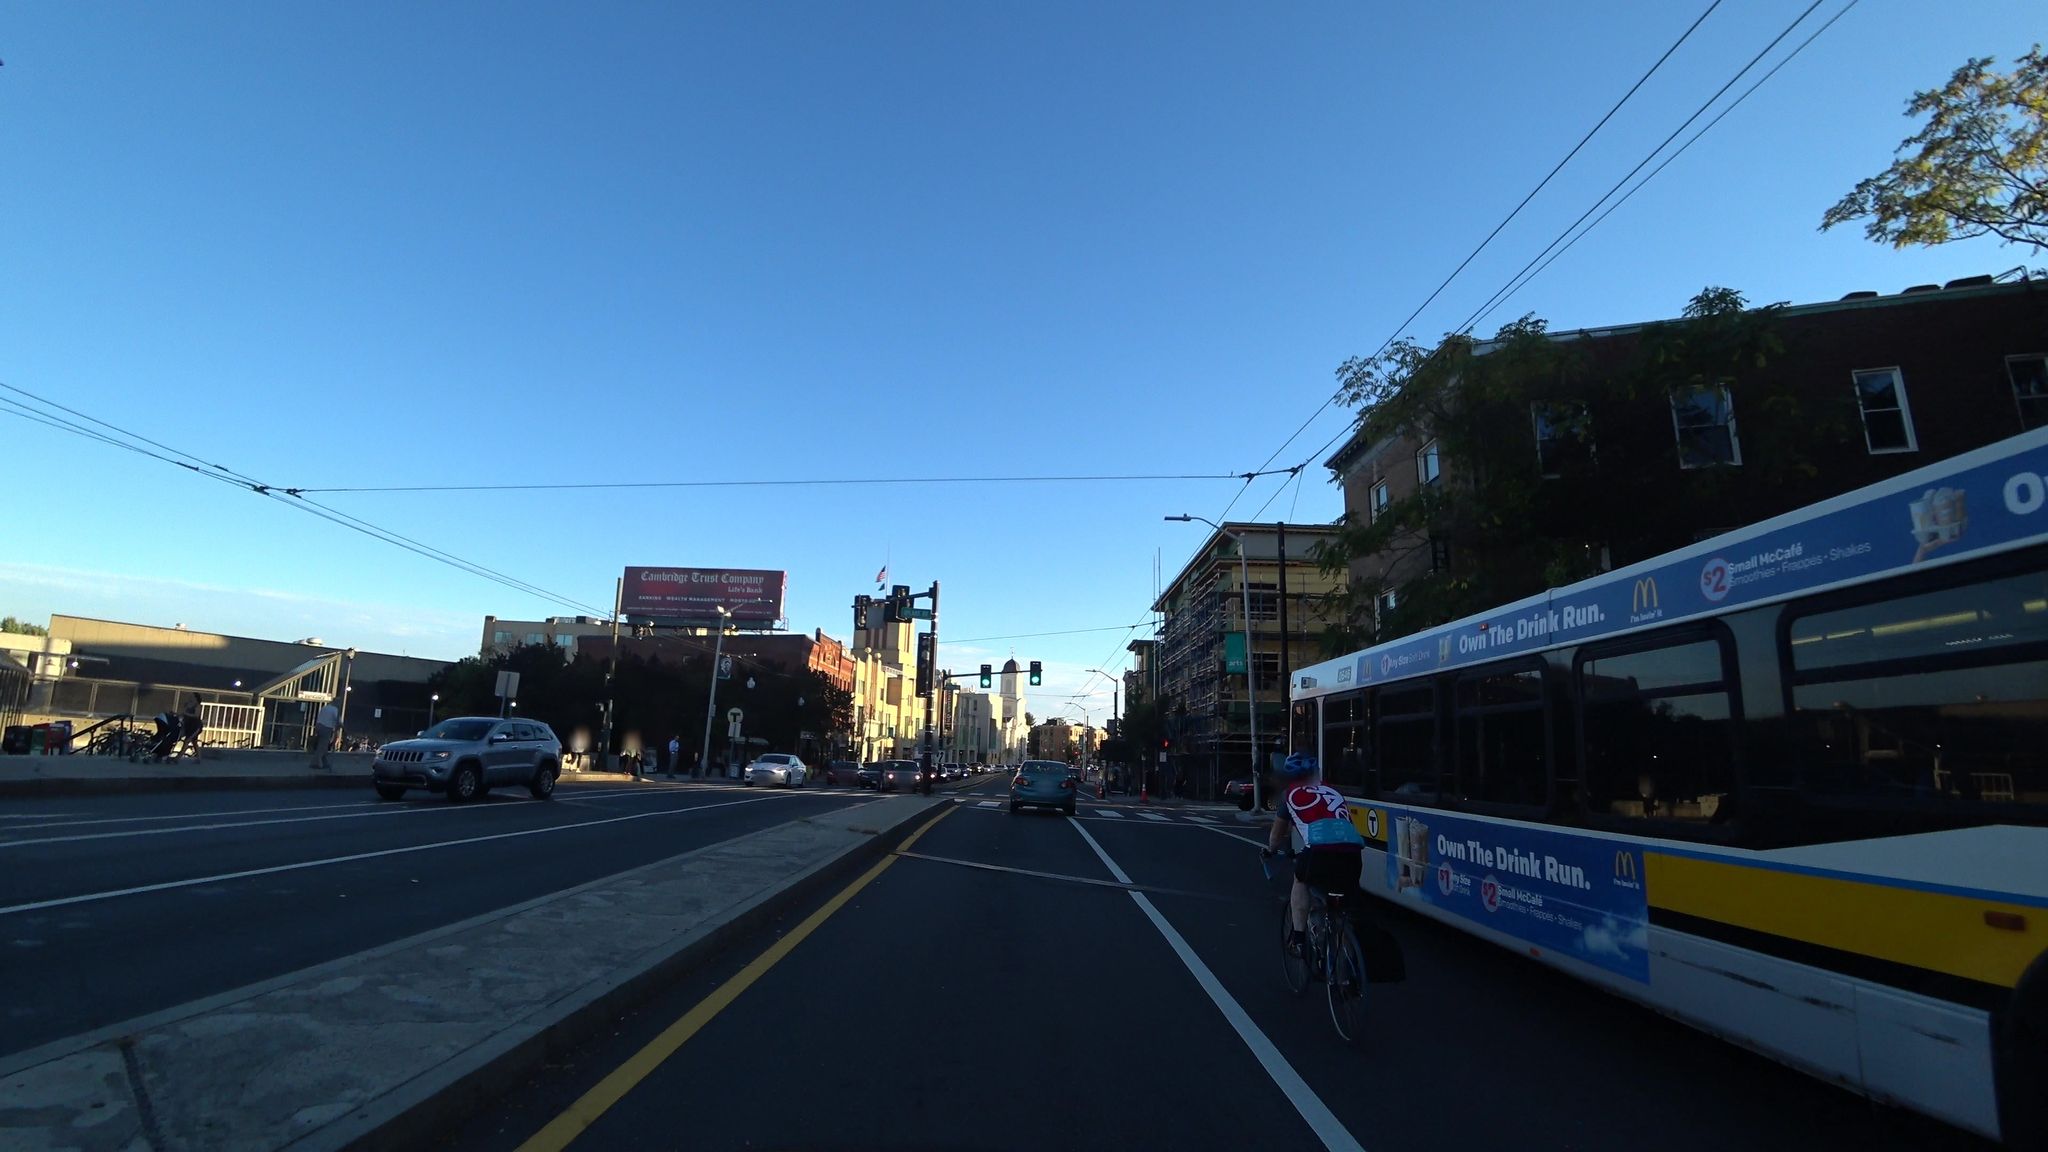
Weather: clear
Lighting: day
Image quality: good
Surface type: driving surface
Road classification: footway
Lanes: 2
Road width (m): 26.8
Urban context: urban centre
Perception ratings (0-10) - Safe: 1.68, Lively: 7.37, Beautiful: 6.73, Boring: 2.21, Depressing: 5.27, Wealthy: 5.01